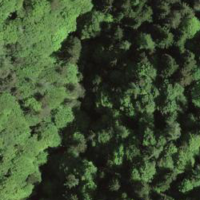
EUNIS habitat code: 43
Species observed at this site:
Aruncus dioicus